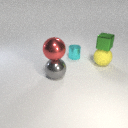
large gray metal sphere in front of large yellow rubber sphere